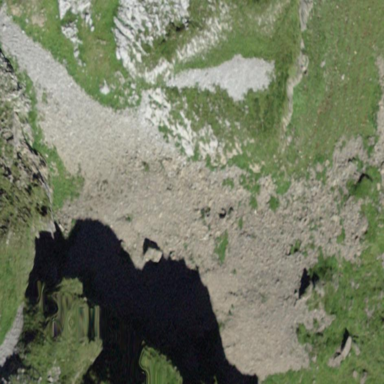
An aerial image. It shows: Scree landscape.